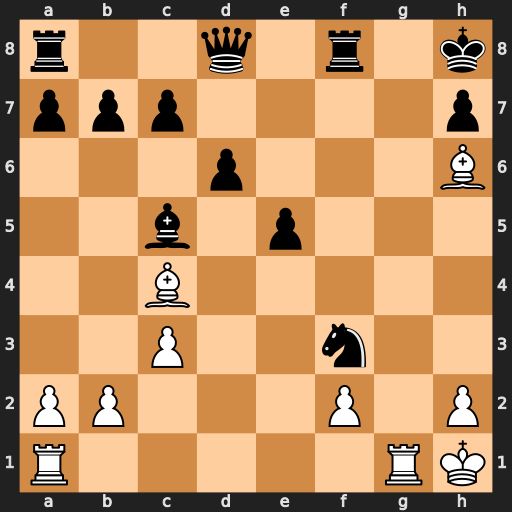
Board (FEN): r2q1r1k/ppp4p/3p3B/2b1p3/2B5/2P2n2/PP3P1P/R5RK
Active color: w
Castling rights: -
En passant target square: -
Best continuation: Bg7#